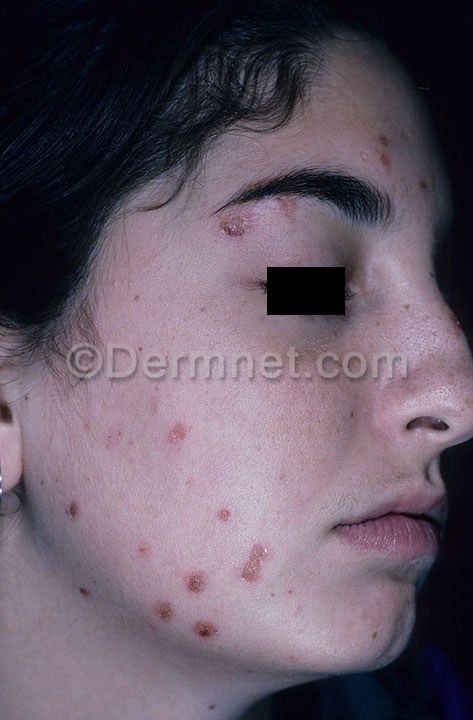
Disease: Acne and Rosacea Photos